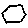
Label: hexagon